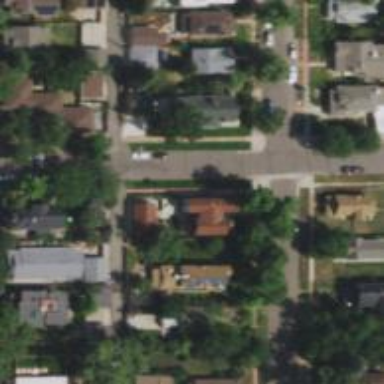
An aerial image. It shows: Residential road with separate sidewalk.